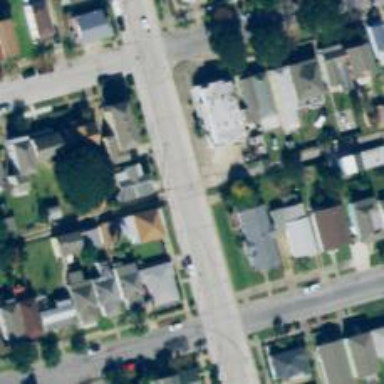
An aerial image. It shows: Alleyway designated as service road.